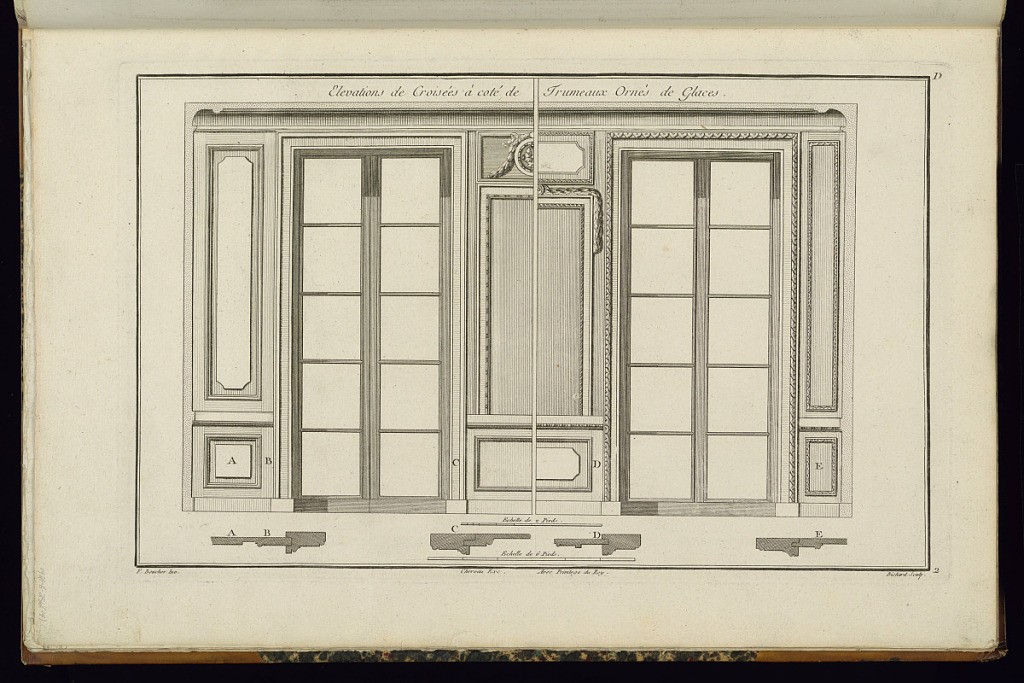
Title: Elevation de Croisées à coté de Trumeaux Ornés de Glaces
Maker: Juste-François Boucher, French, 1736 – 1782
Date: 1774
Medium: Engraving on laid paper
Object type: Print
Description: Split elevation of an interior with casement windows on either side and a divided overmantel mirror at the center. The left half of the overmantel features ornament motifs including a rosette set within a rondel with bead and bar course and a draped garland, and framing of bead and bar course. The right half of the overmantel features panels with ornament motifs including lamb tongue, leaf garland, and ribbon twist. The plate is signed.